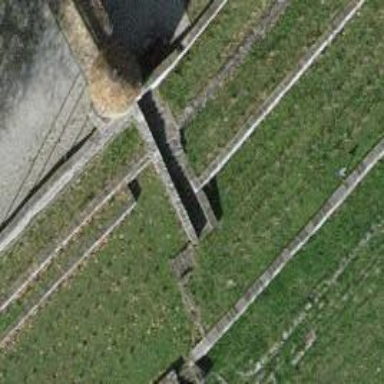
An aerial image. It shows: Retaining wall.